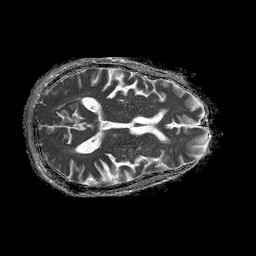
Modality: ADC
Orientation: axial
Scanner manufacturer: philips
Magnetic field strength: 1.5 T
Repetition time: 4.6 s
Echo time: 0.09059 s